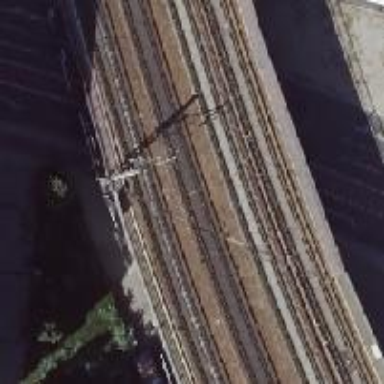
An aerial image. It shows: Bridge for electrified railway with contact line. The railway has ballastless track.